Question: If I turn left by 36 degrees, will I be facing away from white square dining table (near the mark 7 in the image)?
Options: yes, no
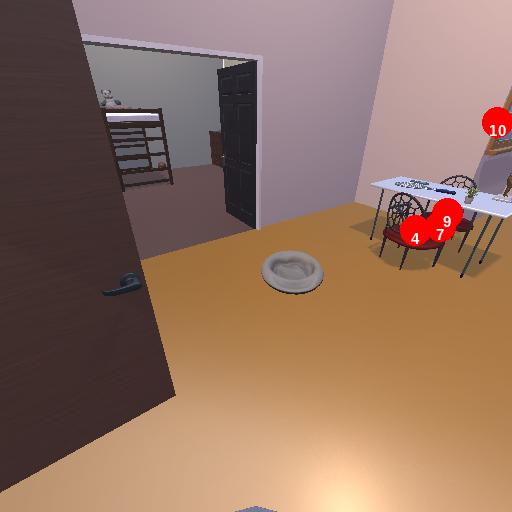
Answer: yes